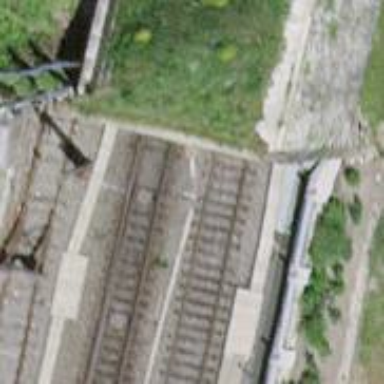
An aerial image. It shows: Railway switch.